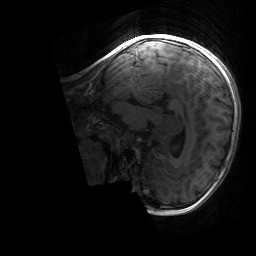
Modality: T1w
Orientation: sagittal
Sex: male
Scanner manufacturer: siemens
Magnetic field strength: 3 T
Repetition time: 1.9 s
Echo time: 0.00243 s